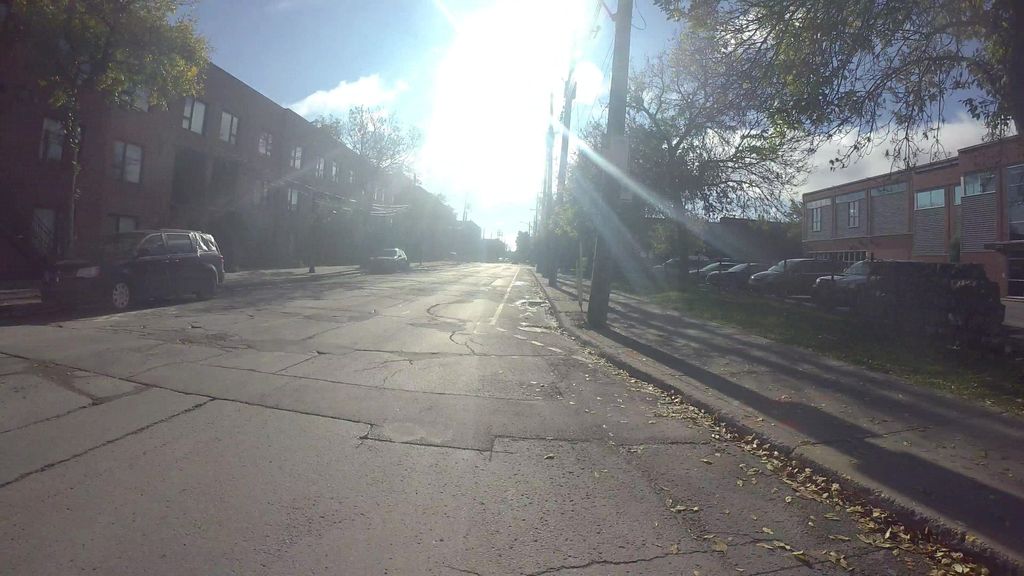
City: montreal